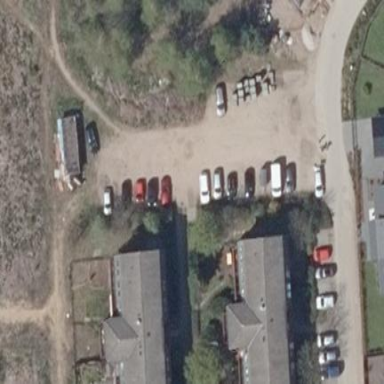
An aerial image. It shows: Parking area with sand surface.